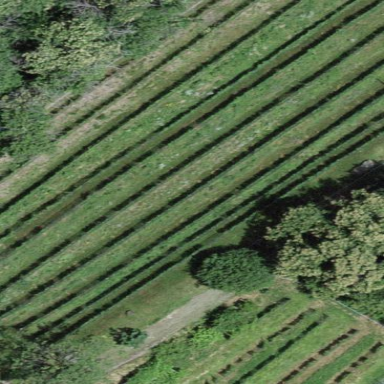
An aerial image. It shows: Vineyard.